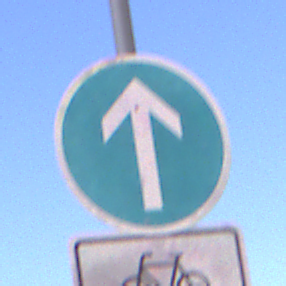
Verkehrszeichen: VorgeschriebeneFahrtrichtungGeradeaus
Zusatzzeichen unten: EinspurigeFahrzeugeFrei1
Umgebung: Outdoor, Nature
Tageszeit: MorningAfternoon
Wetter: Clear
Licht: Natural
Jahreszeit: NotSpecified
Kontrast: HighContrast